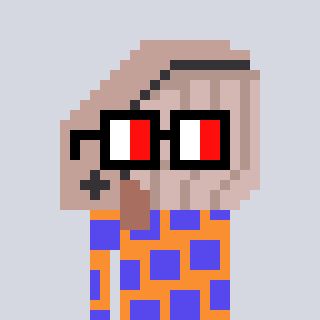
a pixel art character with square glasses with black frames and red eyes, a whale-shaped head and a orange-colored body on a cool background